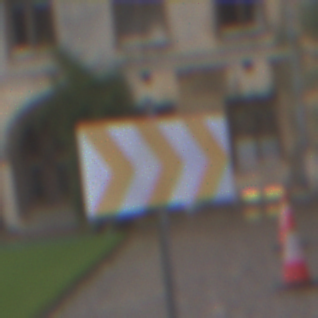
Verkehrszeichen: RichtungstafelnInKurvenGrossLinks
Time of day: Midday
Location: Outdoor (Urban)
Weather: Overcast
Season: NotSpecified
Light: Natural